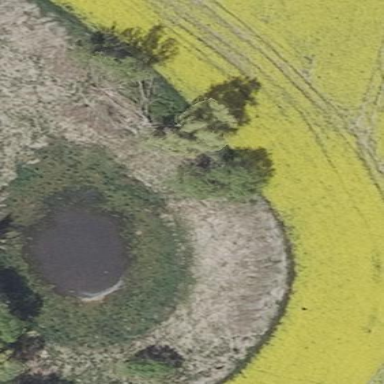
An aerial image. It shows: Pond with natural water.